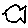
Label: fish